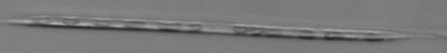
Label: Rhizosolenia